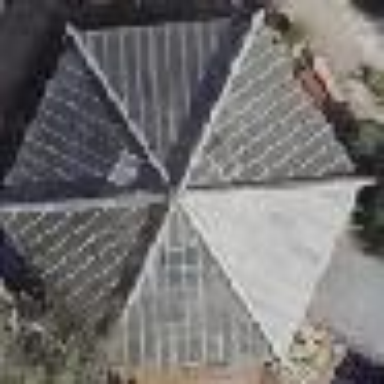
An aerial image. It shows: Greenhouse with pyramidal roof.